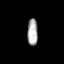
Tissue: prostate
Cell type: T cells
Senescence score: 0.3168
Nuclear area (px): 271
Mean DAPI intensity: 173.502